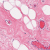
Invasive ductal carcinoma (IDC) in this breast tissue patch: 0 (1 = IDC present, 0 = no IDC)